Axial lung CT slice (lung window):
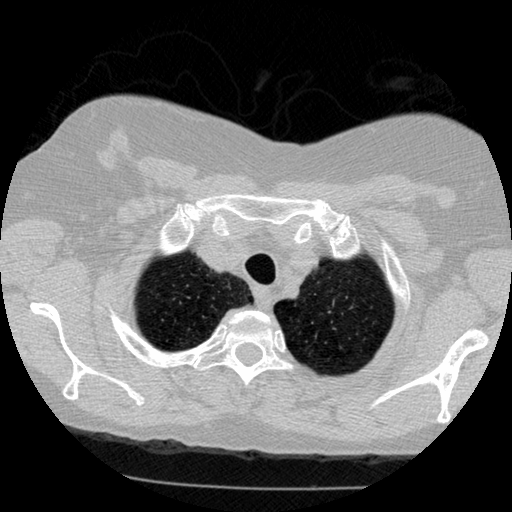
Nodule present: no